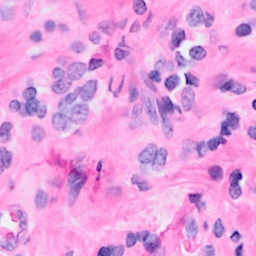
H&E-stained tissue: Breast